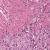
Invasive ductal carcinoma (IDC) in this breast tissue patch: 1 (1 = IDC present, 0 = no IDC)